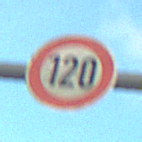
Verkehrszeichen: Geschwindigkeit120
Umgebung: Outdoor, Nature
Tageszeit: SunriseSunset
Wetter: PartlyCloudy
Licht: Natural
Jahreszeit: NotSpecified
Kontrast: MediumContrast